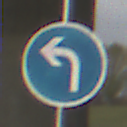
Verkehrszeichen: VorgeschriebeneFahrtrichtungLinks
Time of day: SunriseSunset
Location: Outdoor (Suburban)
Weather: PartlyCloudy
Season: NotSpecified
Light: Natural